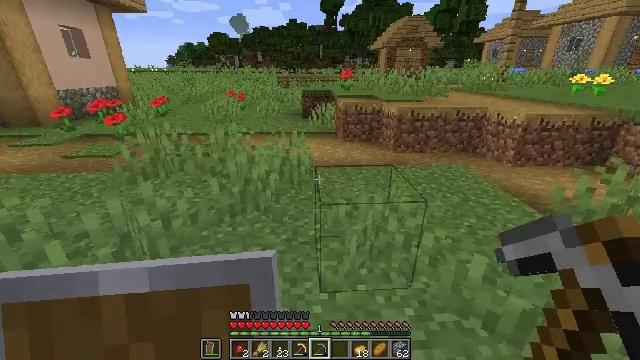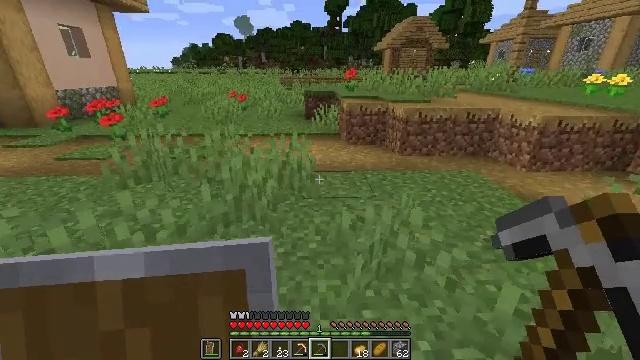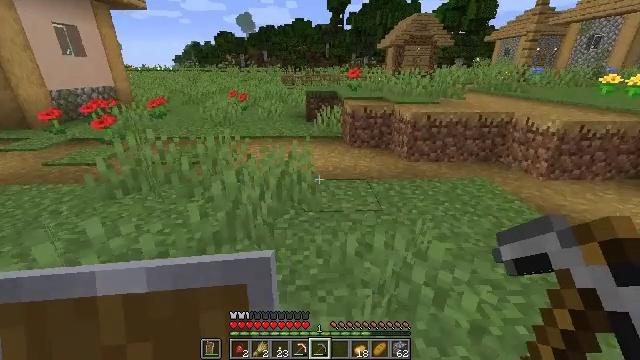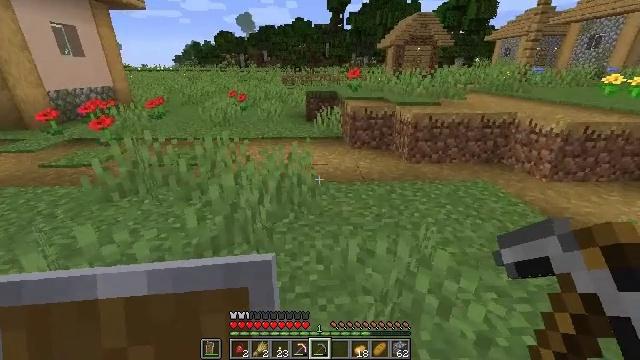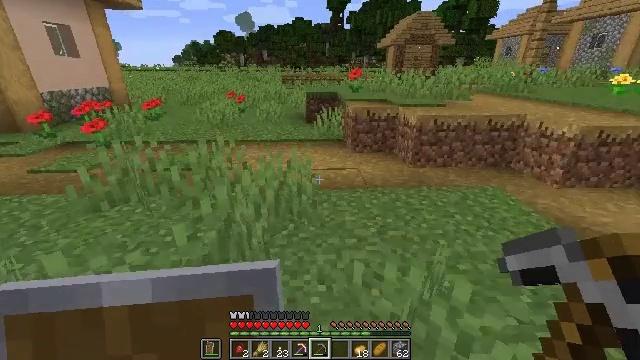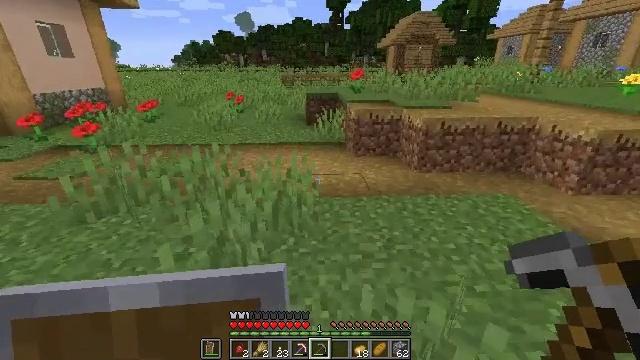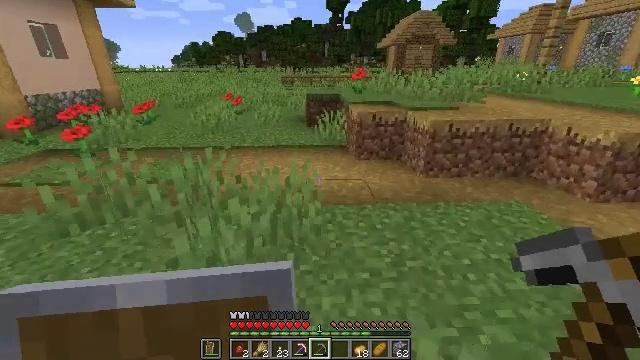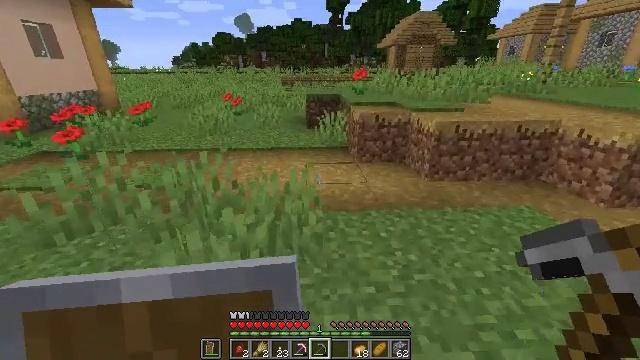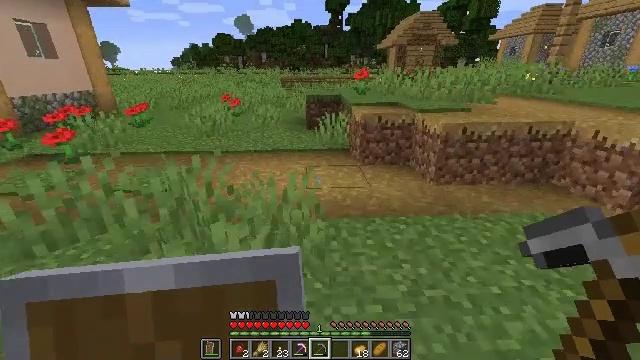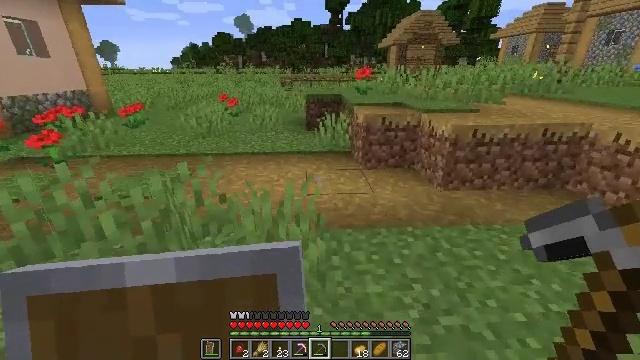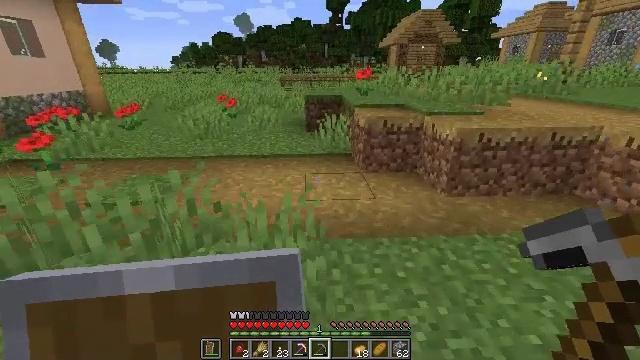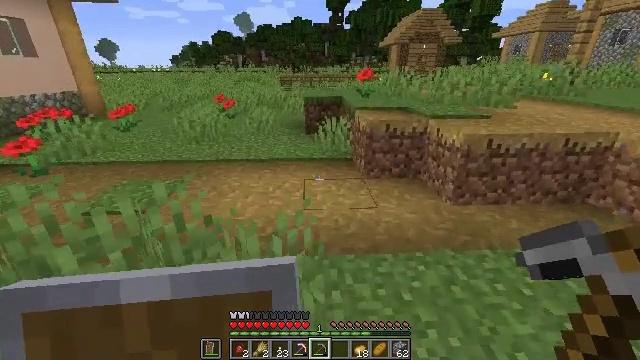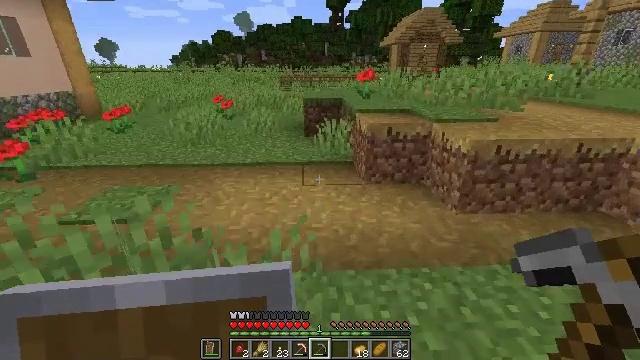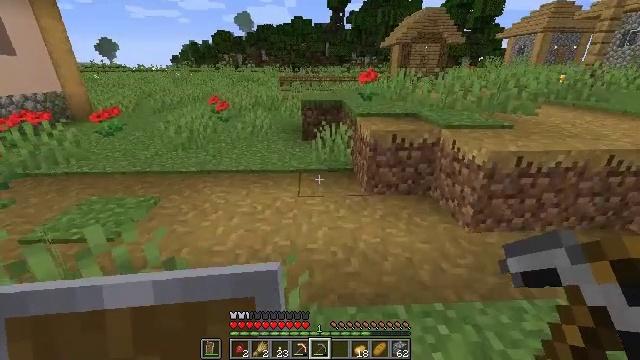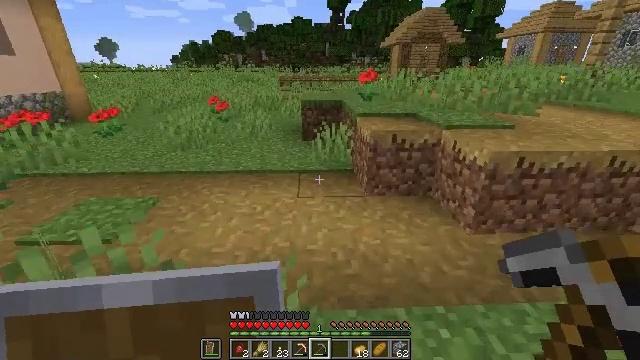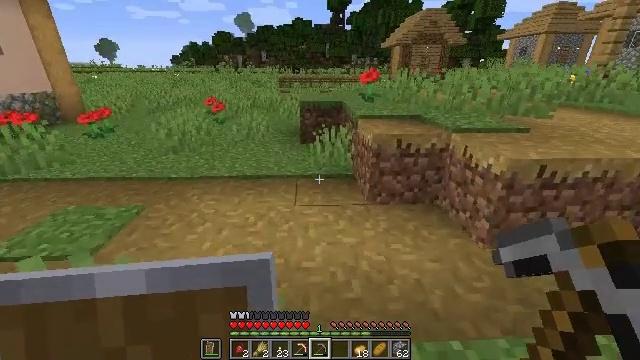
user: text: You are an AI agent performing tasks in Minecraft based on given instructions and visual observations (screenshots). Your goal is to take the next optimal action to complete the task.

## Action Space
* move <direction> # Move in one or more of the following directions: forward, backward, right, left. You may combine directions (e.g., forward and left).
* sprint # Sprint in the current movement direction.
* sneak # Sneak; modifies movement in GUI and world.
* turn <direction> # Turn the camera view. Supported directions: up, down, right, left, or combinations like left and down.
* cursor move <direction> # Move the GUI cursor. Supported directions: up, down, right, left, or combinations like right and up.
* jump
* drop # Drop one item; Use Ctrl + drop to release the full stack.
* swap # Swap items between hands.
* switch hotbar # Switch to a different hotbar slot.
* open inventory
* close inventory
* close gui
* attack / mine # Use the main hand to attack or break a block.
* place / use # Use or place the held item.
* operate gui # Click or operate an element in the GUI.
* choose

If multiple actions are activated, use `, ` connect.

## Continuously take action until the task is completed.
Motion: motion action
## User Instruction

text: Gather oak logs from trees.
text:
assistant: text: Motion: move forward
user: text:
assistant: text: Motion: move forward
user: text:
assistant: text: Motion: move forward
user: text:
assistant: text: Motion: move forward
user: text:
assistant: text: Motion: move forward
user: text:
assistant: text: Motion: move forward
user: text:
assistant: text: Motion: move forward
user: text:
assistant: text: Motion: move forward
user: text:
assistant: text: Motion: move forward
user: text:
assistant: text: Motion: move forward
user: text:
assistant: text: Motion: move forward
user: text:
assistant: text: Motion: move forward
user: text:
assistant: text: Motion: move forward
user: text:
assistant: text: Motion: move forward
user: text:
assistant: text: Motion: move forward
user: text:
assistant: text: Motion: move forward
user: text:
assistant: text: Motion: move forward
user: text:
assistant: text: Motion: move forward
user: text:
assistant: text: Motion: move forward
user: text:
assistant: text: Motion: move forward
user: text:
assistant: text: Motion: move forward
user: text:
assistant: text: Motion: move forward
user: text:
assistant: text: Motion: move forward
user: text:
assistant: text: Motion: move forward
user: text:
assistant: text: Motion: move forward, turn right
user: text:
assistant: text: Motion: move forward, turn right
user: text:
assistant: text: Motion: move forward, turn right and up
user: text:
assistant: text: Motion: move forward, turn right
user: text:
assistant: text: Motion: move forward, turn right
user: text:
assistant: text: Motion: move forward, turn right